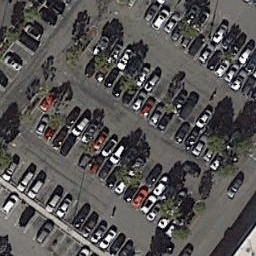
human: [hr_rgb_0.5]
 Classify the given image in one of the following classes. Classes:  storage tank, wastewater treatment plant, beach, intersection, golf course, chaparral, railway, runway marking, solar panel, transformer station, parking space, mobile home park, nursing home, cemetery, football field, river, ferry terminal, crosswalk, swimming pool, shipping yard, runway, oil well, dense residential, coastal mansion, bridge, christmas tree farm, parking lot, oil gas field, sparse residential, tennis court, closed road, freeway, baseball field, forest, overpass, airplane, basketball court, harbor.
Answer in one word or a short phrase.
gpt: parking lot